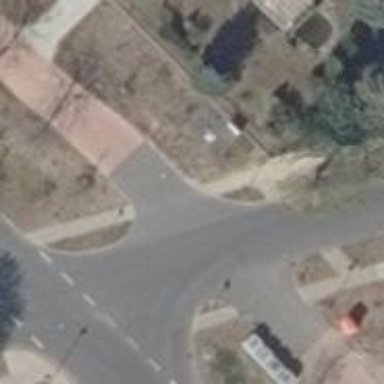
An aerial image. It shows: Unmarked crossing on the road.